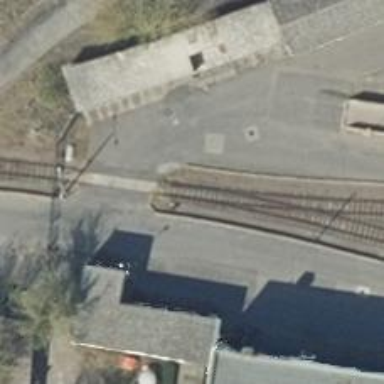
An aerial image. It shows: Railway switch.